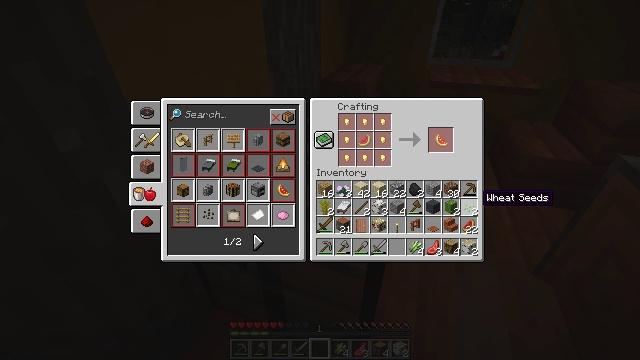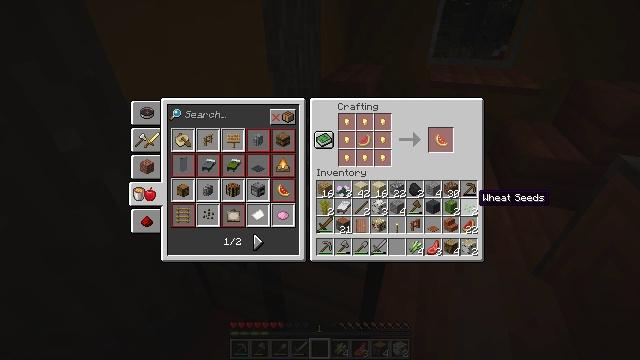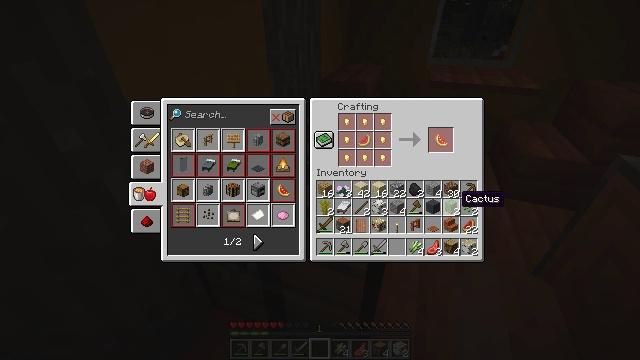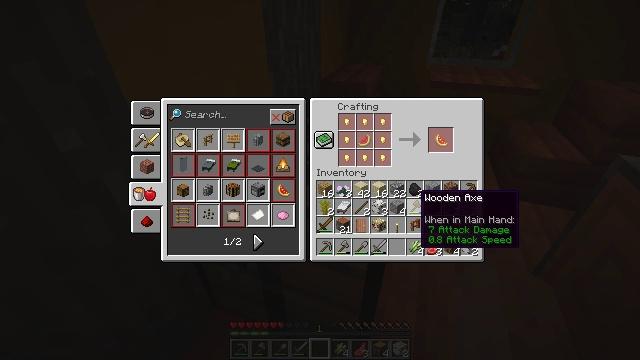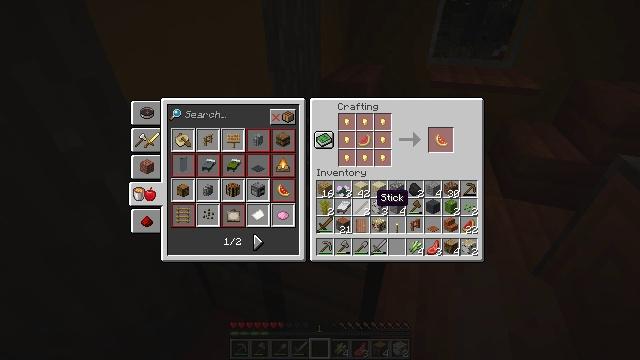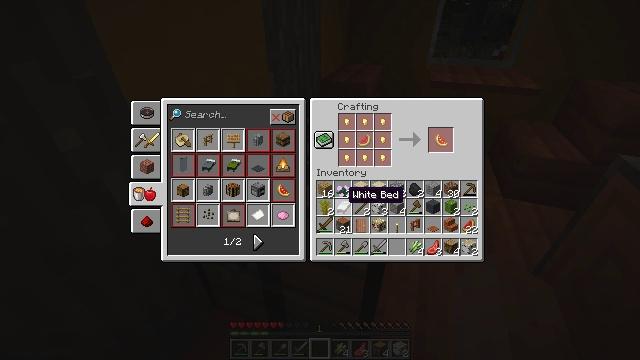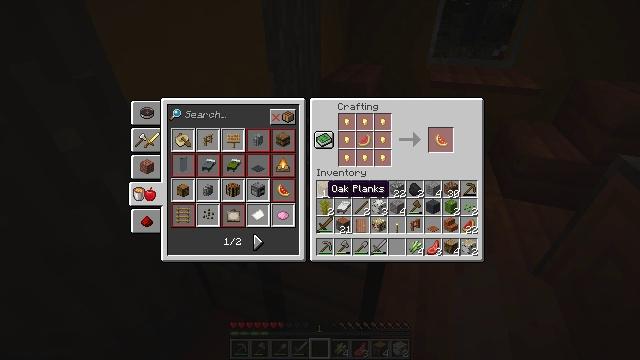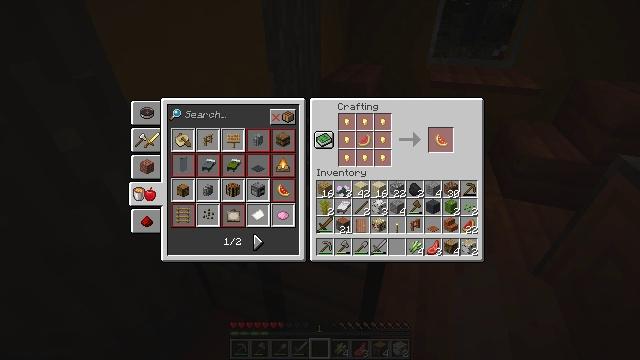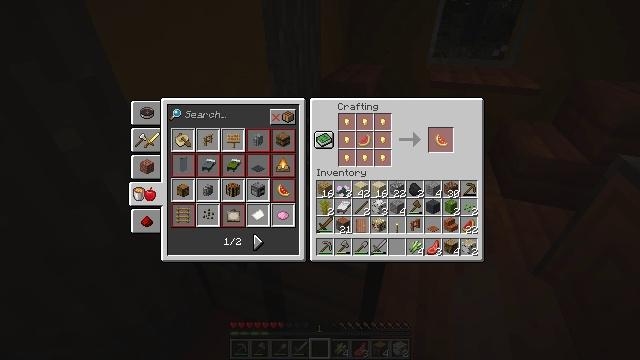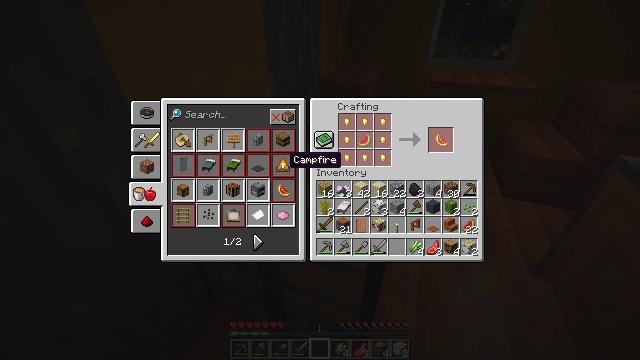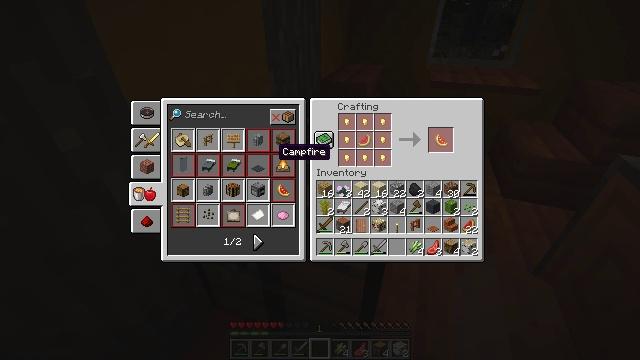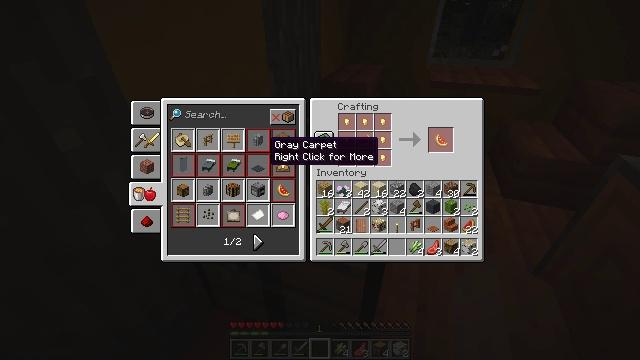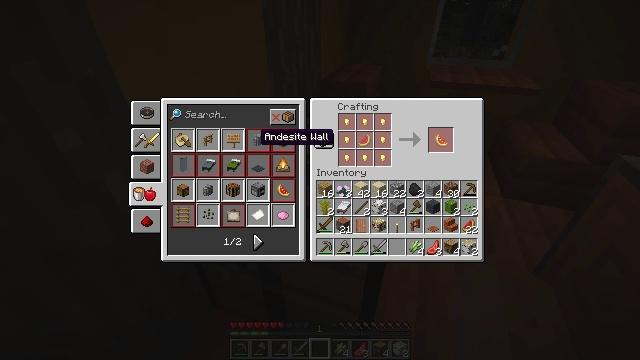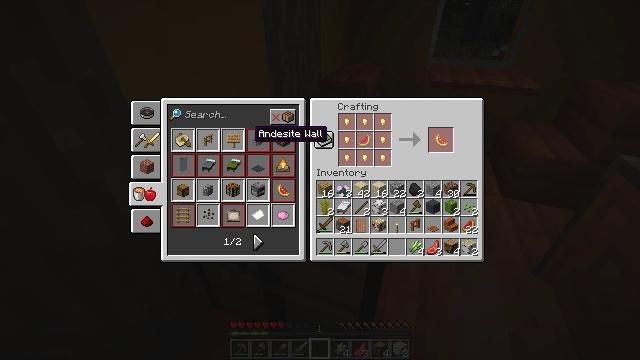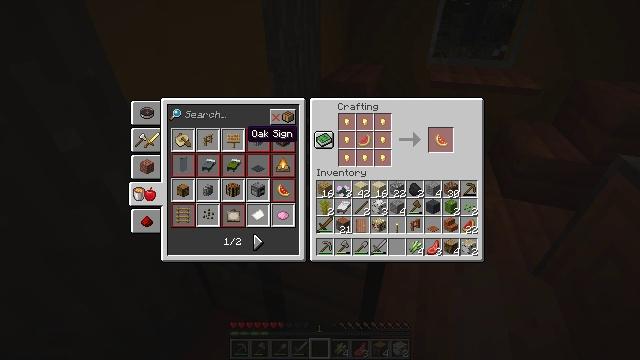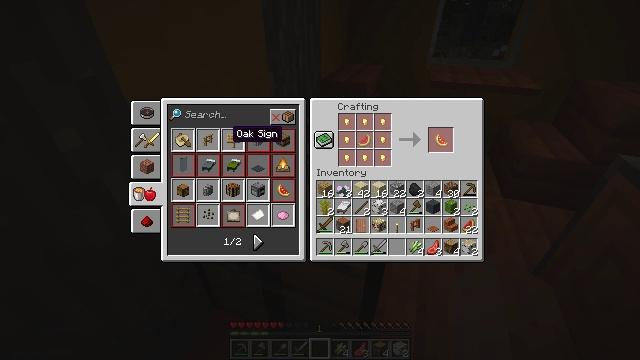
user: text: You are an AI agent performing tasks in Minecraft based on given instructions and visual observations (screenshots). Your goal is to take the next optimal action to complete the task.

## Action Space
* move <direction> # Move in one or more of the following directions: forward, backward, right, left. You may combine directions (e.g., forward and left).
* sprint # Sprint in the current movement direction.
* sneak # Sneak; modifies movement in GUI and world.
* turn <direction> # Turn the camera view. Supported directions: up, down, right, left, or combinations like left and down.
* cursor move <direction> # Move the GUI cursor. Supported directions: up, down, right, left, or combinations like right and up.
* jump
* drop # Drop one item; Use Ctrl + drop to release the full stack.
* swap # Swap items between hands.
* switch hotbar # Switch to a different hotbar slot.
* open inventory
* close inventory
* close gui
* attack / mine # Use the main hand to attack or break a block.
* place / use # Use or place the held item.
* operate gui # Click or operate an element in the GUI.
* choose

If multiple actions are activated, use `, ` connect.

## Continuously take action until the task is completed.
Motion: motion action
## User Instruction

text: Break the acacia pressure plate.
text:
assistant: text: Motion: no_op
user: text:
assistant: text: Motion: cursor move left
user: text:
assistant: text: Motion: cursor move left
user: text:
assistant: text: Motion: cursor move left
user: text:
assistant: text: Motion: cursor move left
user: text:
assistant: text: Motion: cursor move left
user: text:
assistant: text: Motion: cursor move left
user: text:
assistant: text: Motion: cursor move left and up
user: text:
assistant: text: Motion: cursor move left and up
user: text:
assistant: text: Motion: cursor move left and up
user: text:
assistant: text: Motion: cursor move left and up
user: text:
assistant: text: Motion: cursor move left and up
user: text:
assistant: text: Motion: no_op
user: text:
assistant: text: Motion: cursor move left
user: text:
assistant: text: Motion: cursor move left
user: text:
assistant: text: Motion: cursor move left
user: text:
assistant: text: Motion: cursor move left
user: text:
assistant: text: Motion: no_op
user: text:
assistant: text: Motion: no_op
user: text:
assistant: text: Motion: no_op
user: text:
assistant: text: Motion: no_op
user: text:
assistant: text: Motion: no_op
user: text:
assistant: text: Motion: no_op
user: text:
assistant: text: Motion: no_op
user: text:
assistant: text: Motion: cursor move right
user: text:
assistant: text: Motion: no_op
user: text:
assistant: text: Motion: no_op
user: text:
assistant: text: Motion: no_op
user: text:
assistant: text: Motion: no_op
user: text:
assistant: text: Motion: cursor move left